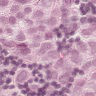
Metastatic tissue present: yes